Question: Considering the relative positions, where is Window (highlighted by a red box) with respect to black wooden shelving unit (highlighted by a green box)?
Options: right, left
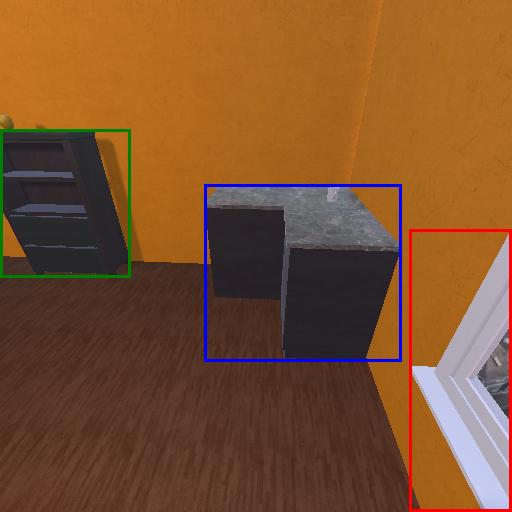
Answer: right